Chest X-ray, PA view. Patient: 39 years old, sex F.
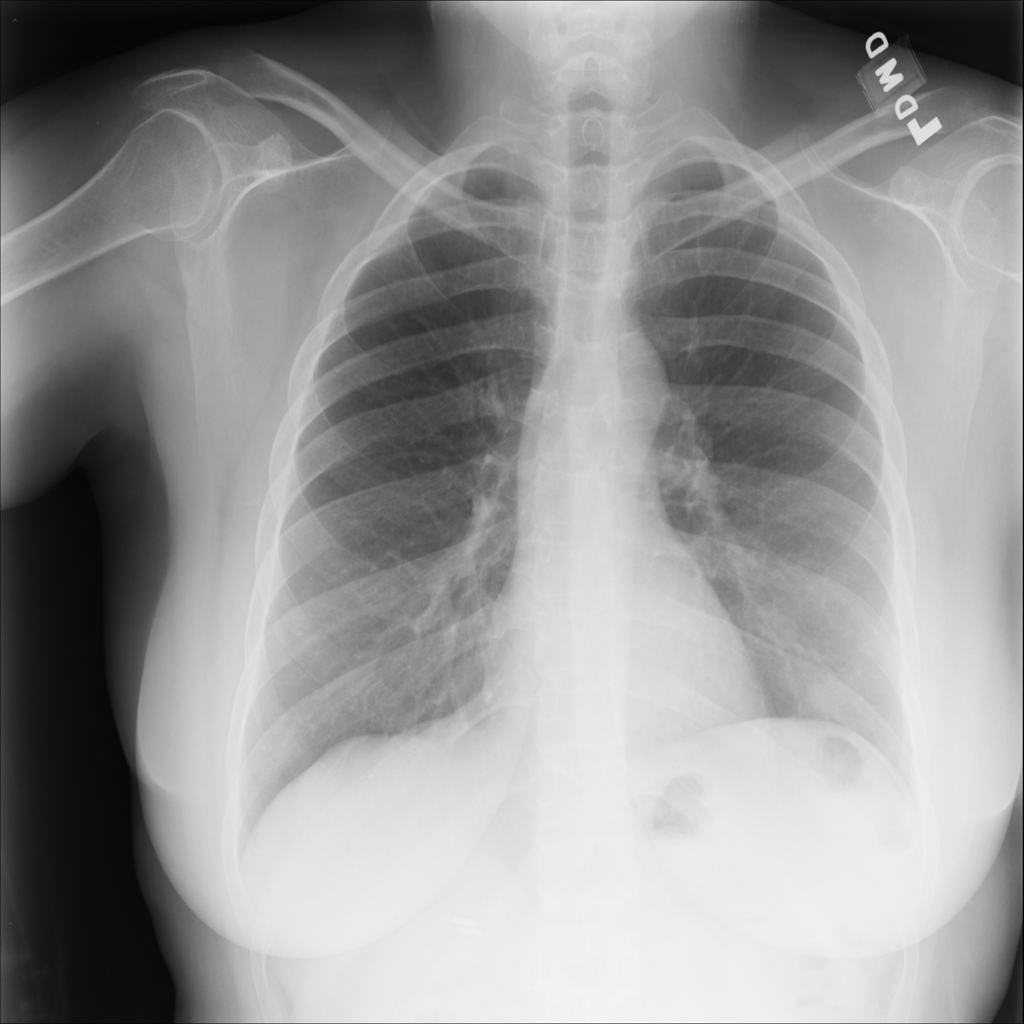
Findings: No Finding